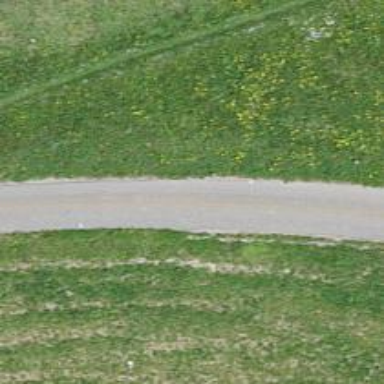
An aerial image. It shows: Unclassified road with asphalt surface.